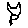
Label: bird